Question: I've been trying to figure out how, can I attach a Windows Resize event separately to each element (these elements are appended dynamically by PHP via ajax invoke).
The problem I also have is that I am utilizing global variables i.e. the variable .
I am trying to figure out how I can attach Window Resize even separately to each element.
EDIT: Here's a screenshot.

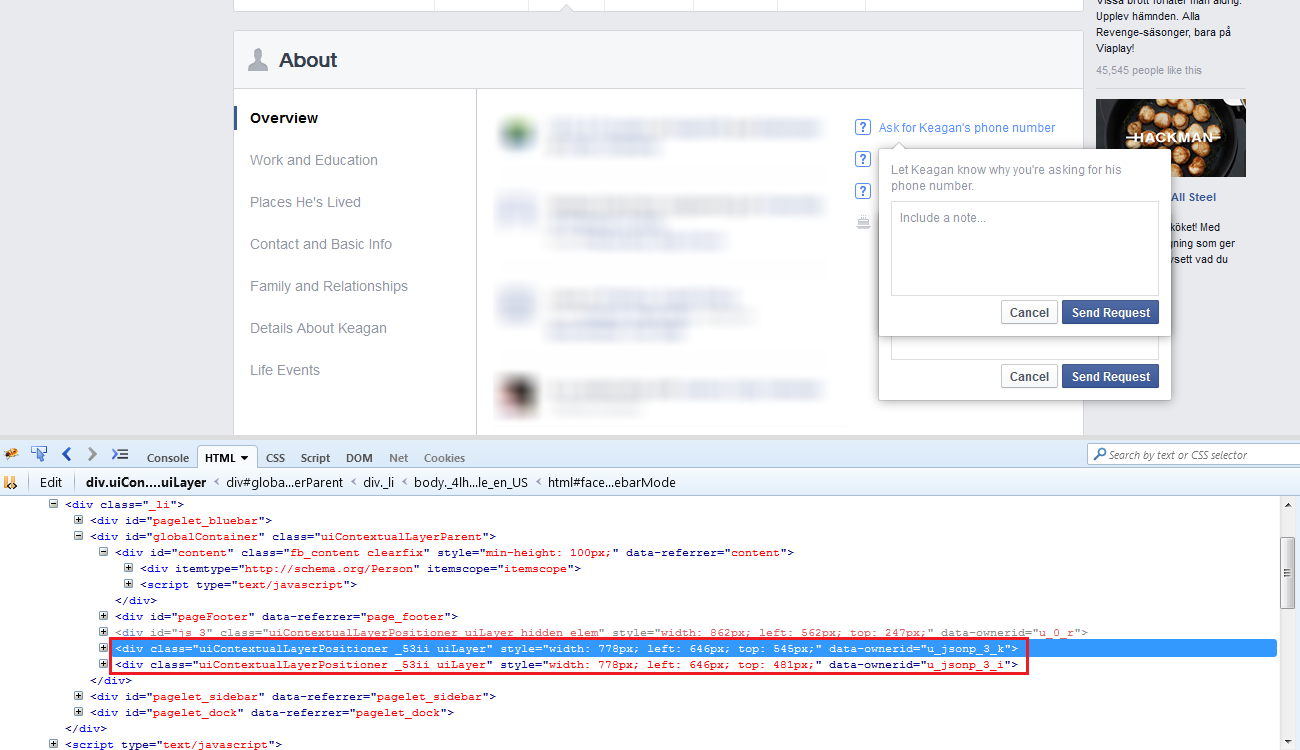
Answer: It had to do with the PHP and the id it assigned to the element, so all three elements have the same ID. That makes sense. So I modified the ID inline and realized the .each() method works.